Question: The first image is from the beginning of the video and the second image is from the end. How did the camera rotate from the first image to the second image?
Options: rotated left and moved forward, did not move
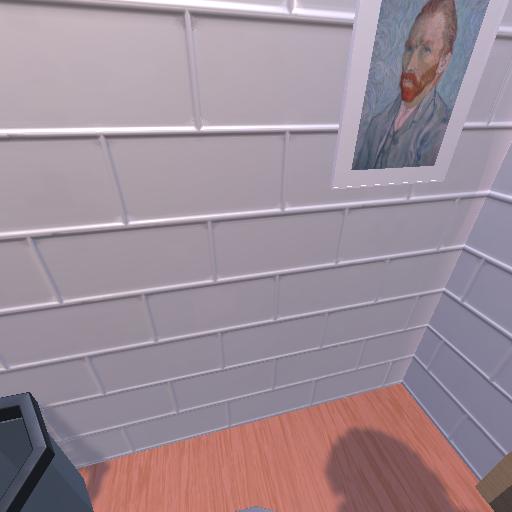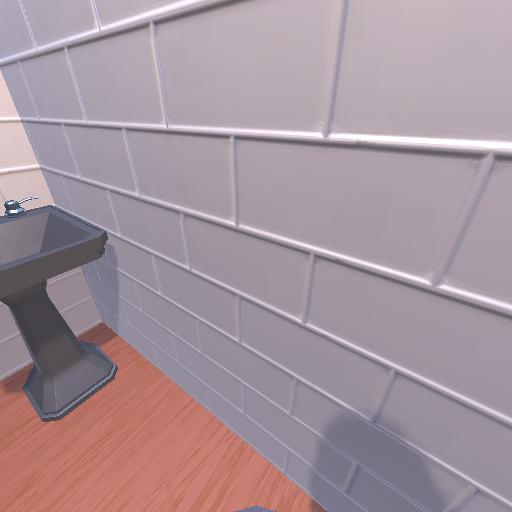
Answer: rotated left and moved forward